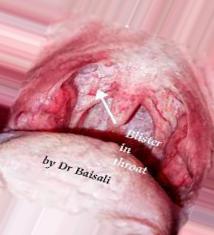
Condition: Mouth Ulcer